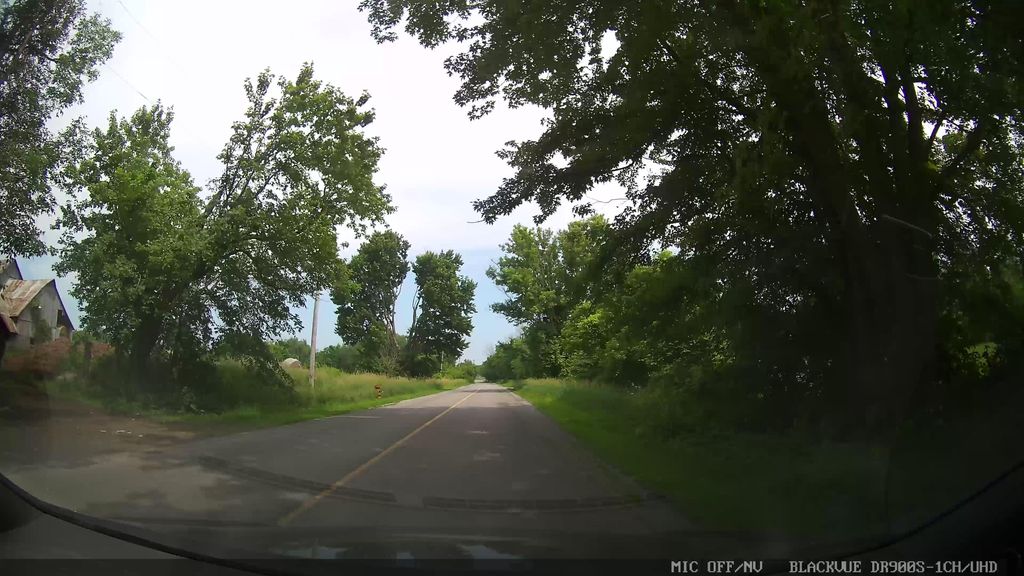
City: ottawa-gatineau